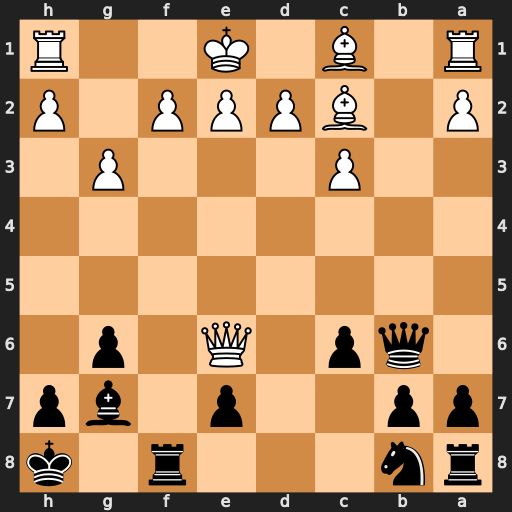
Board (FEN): rn3r1k/pp2p1bp/1qp1Q1p1/8/8/2P3P1/P1BPPP1P/R1B1K2R
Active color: b
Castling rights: KQ
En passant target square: -
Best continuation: Qxf2+ Kd1 Qf1+ Rxf1 Rxf1#